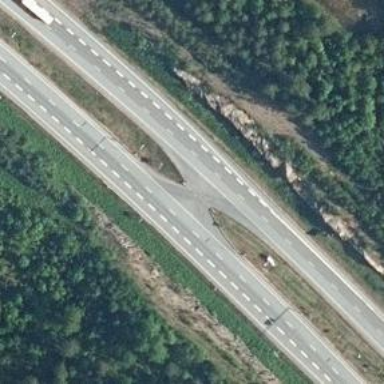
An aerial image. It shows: Asphalt motorway.